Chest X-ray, PA view. Patient: 64 years old, sex M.
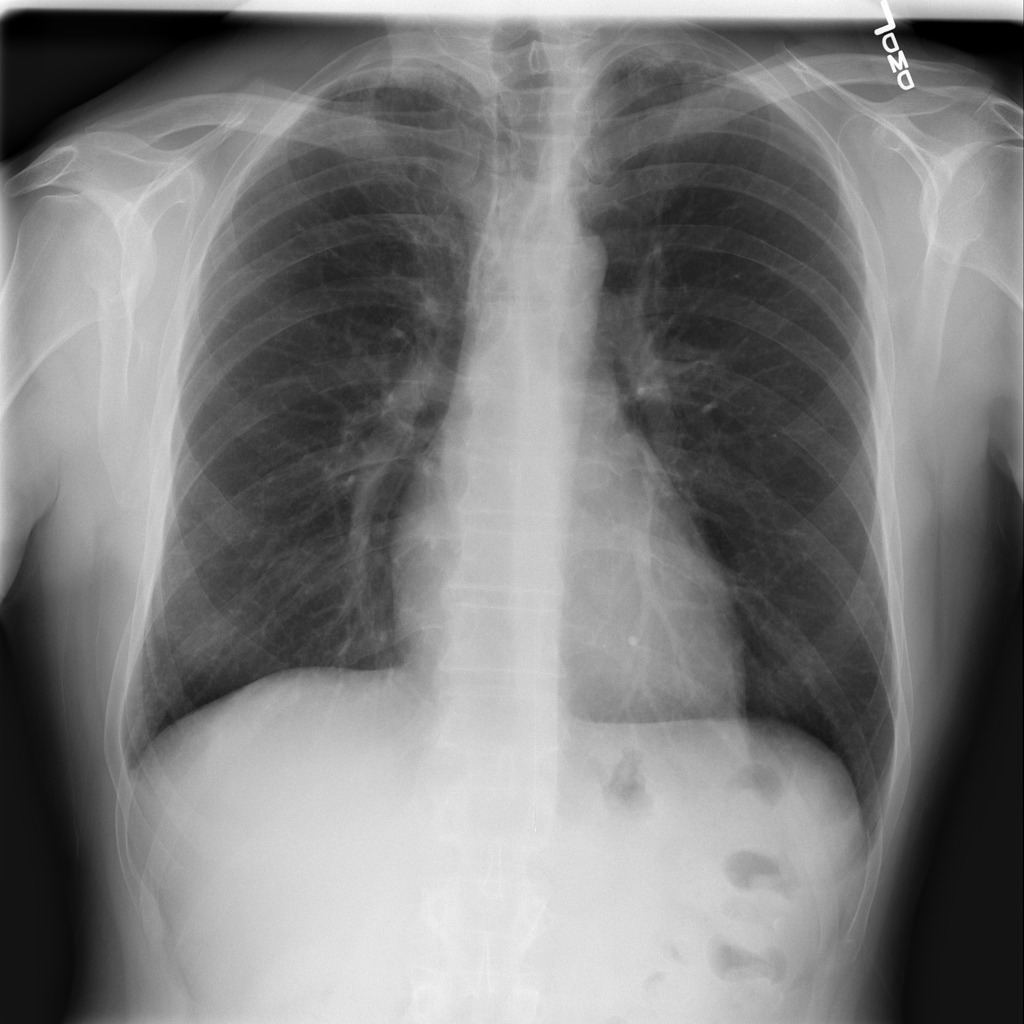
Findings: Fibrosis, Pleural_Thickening